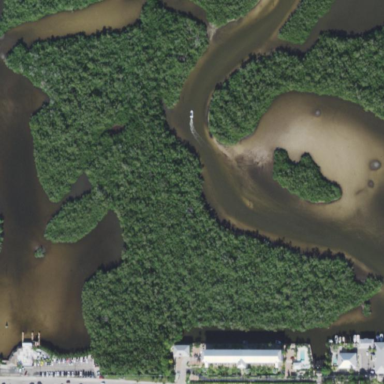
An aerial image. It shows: Tidal wetland with mangrove vegetation.